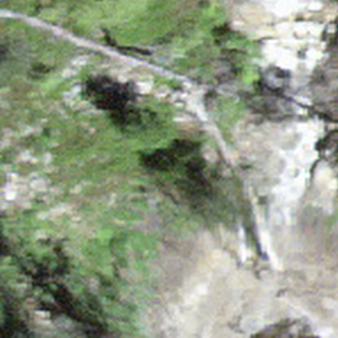
Label: other